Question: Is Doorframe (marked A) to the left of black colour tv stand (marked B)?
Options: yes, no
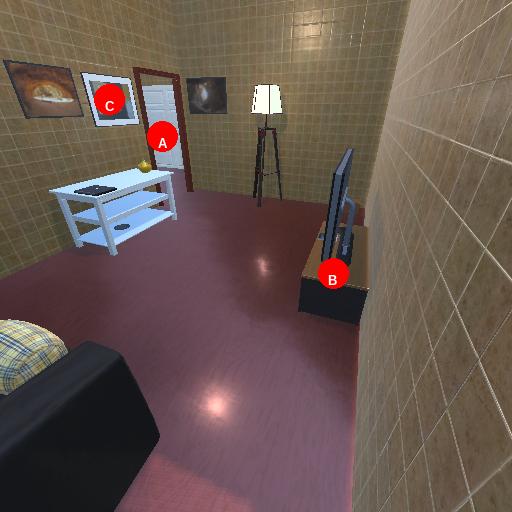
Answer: yes